Field crop: maize
Growth stage: 1
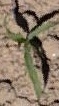
Species: maize